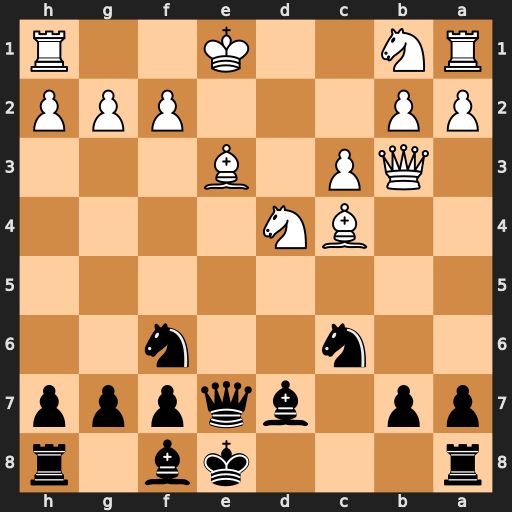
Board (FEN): r3kb1r/pp1bqppp/2n2n2/8/2BN4/1QP1B3/PP3PPP/RN2K2R
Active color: b
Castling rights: KQkq
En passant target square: -
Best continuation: Na5 Bxf7+ Qxf7 Qxf7+ Kxf7